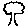
Label: tree